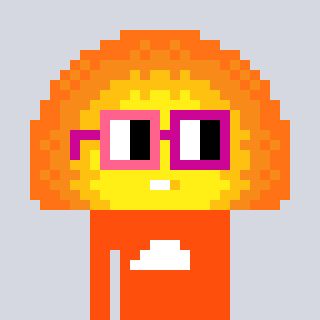
a pixel art character with square pink and red glasses, a sunset-shaped head and a orange-colored body on a cool background